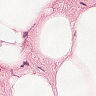
Metastatic tissue present: no